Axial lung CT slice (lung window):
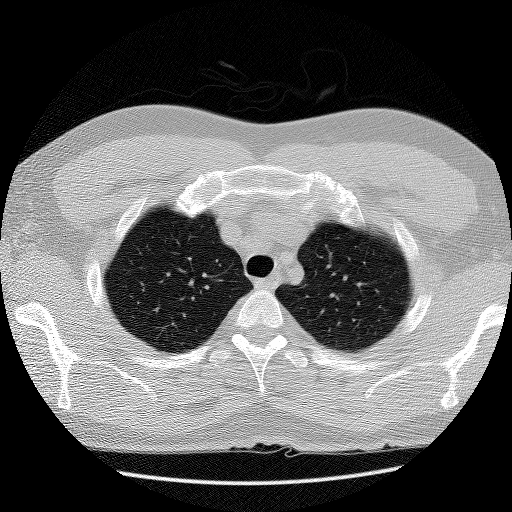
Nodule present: no